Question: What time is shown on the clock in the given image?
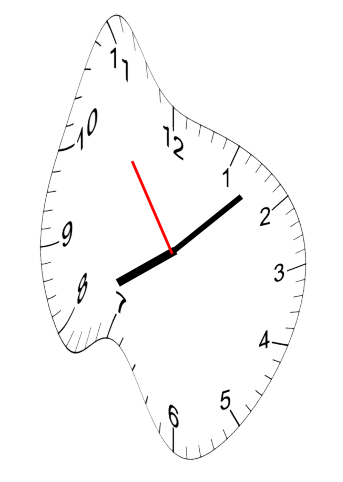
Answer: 08:07:54